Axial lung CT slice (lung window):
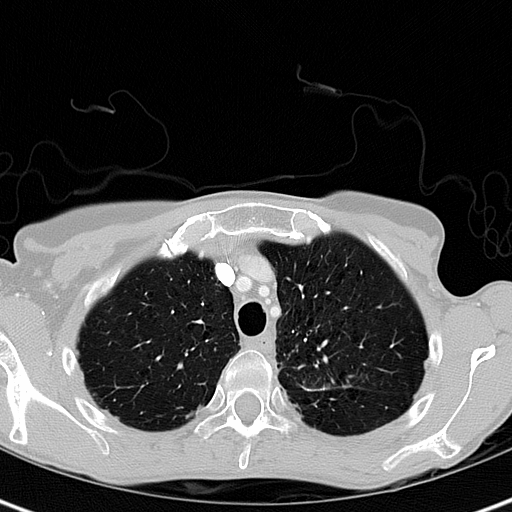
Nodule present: no